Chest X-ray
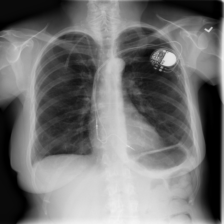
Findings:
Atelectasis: negative
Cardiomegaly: negative
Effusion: negative
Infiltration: negative
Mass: negative
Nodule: negative
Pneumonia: negative
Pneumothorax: negative
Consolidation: negative
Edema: negative
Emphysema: negative
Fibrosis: negative
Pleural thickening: negative
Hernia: negative